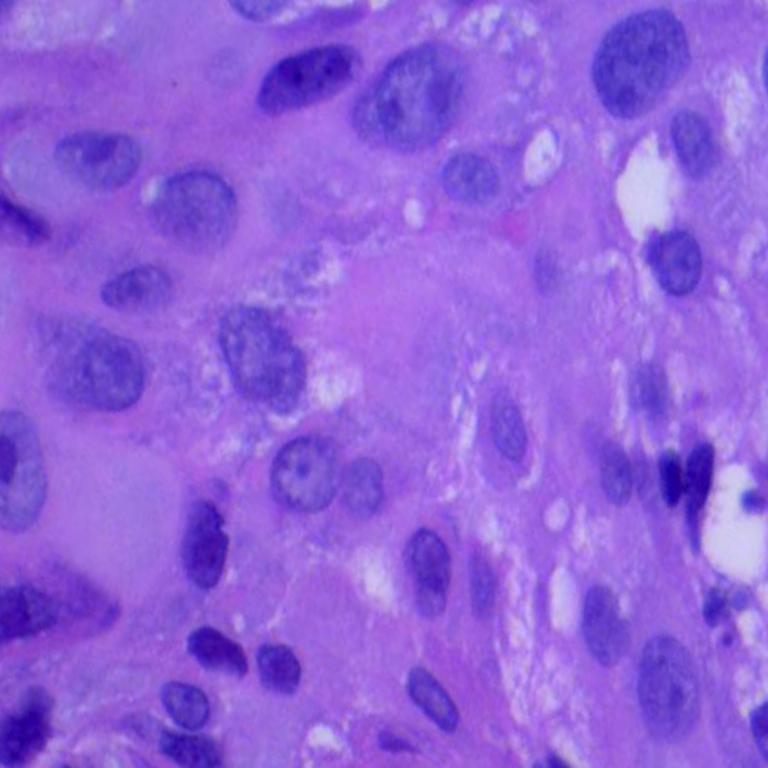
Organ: lung
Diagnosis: squamous carcinomas